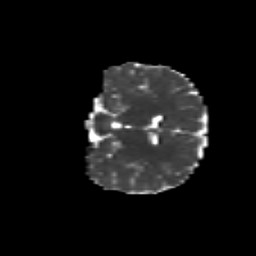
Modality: MD
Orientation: coronal
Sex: female
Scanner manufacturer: siemens
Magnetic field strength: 3 T
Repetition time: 5 s
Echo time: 0.071 s